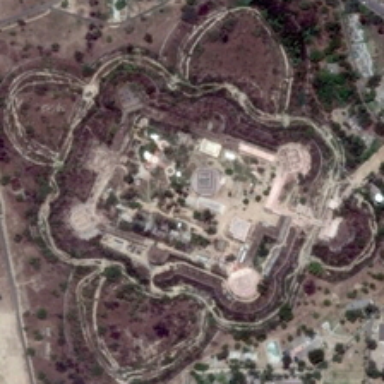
Many scattered green trees are around a resort .